Question: I am wondering how this site detected that I have their iOS app installed when I visited their web site on my phone.
<URL>

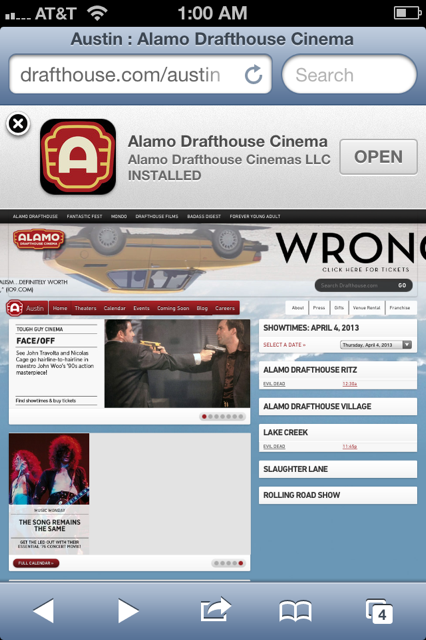
Answer: Sites can implement Safari Smart App Banners. See Apple's documentation for details:
> <URL>
It is done via something like this:
'''
<meta name="apple-itunes-app" content="app-id=myAppStoreID, affiliate-data=myAffiliateData, app-argument=myURL">
'''